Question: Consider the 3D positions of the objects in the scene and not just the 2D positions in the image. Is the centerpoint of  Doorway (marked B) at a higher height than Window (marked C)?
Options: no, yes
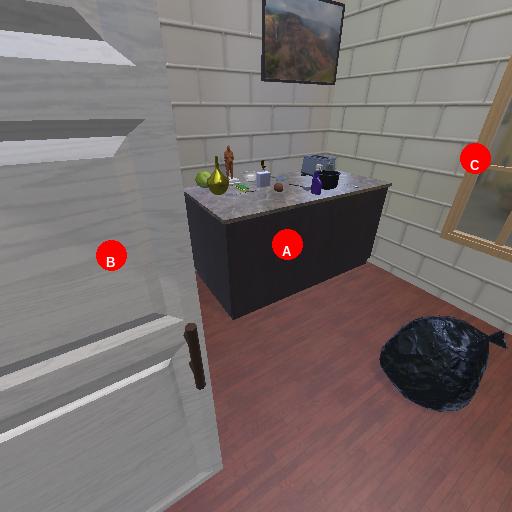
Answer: no